This time-frequency spectrogram was computed from a bearing vibration snapshot; brighter regions carry more energy. Based on the visible evidence, which condition applies: normal, inner_race, outer_race, ball?
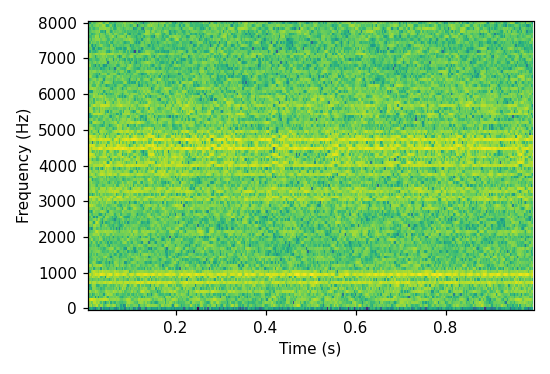
Answer: outer_race